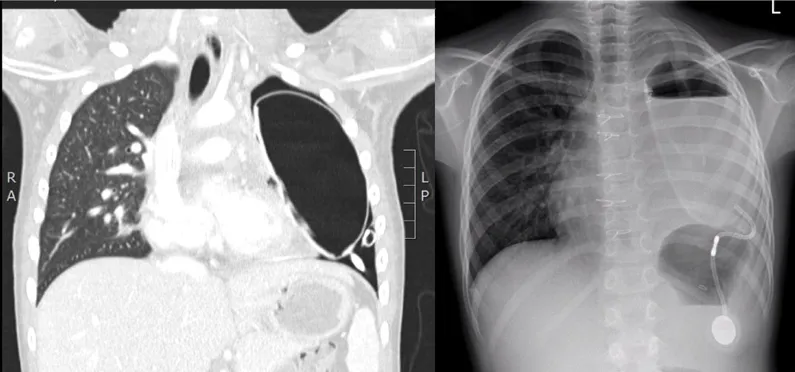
Postoperative imaging.
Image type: radiology (ct)